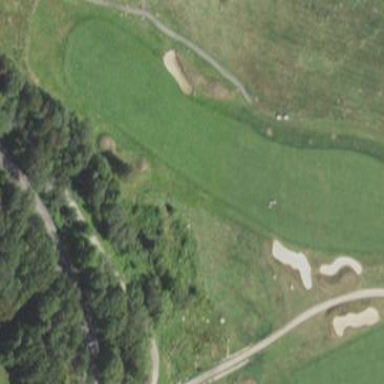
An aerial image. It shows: Grassy area designated as golf fairway.